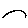
Label: line